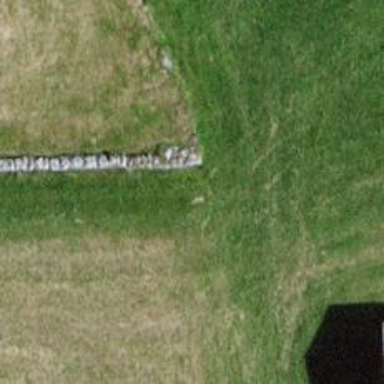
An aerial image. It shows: Wall barrier.